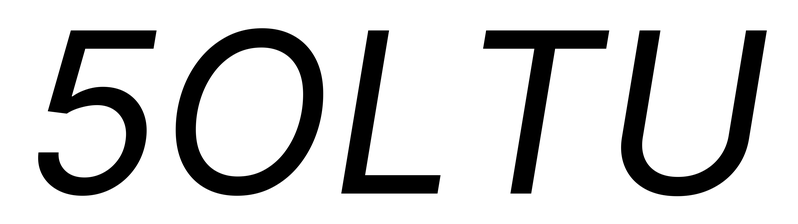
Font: Inter-Italic_Italic